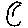
Label: moon